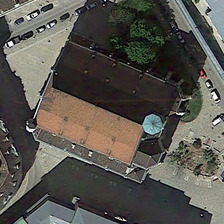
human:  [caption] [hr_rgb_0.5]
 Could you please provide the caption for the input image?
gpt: the church seems very repressive to some extent .

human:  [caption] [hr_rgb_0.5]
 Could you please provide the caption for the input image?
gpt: the church seems very repressive to some extent .

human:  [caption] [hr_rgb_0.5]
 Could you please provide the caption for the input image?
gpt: several buildings are near a church and a green tree .

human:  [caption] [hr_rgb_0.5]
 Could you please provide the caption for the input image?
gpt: several buildings are near a church and a green tree .

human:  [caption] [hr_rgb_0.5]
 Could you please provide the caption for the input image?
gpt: several buildings are near a church and a green tree .